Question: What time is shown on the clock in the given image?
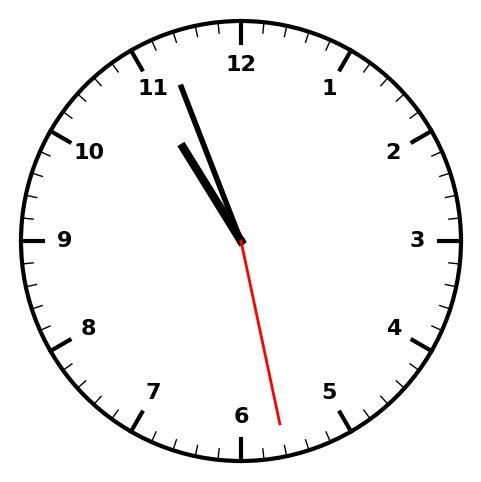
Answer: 10:56:28